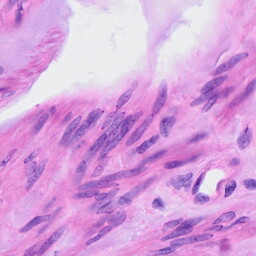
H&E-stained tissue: Ovarian